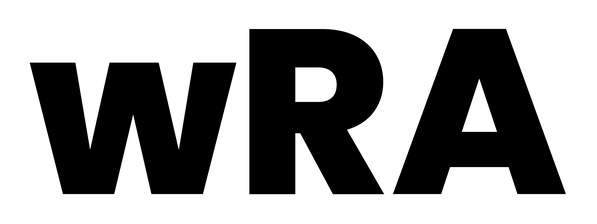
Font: Poppins-ExtraBold